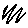
Label: zigzag